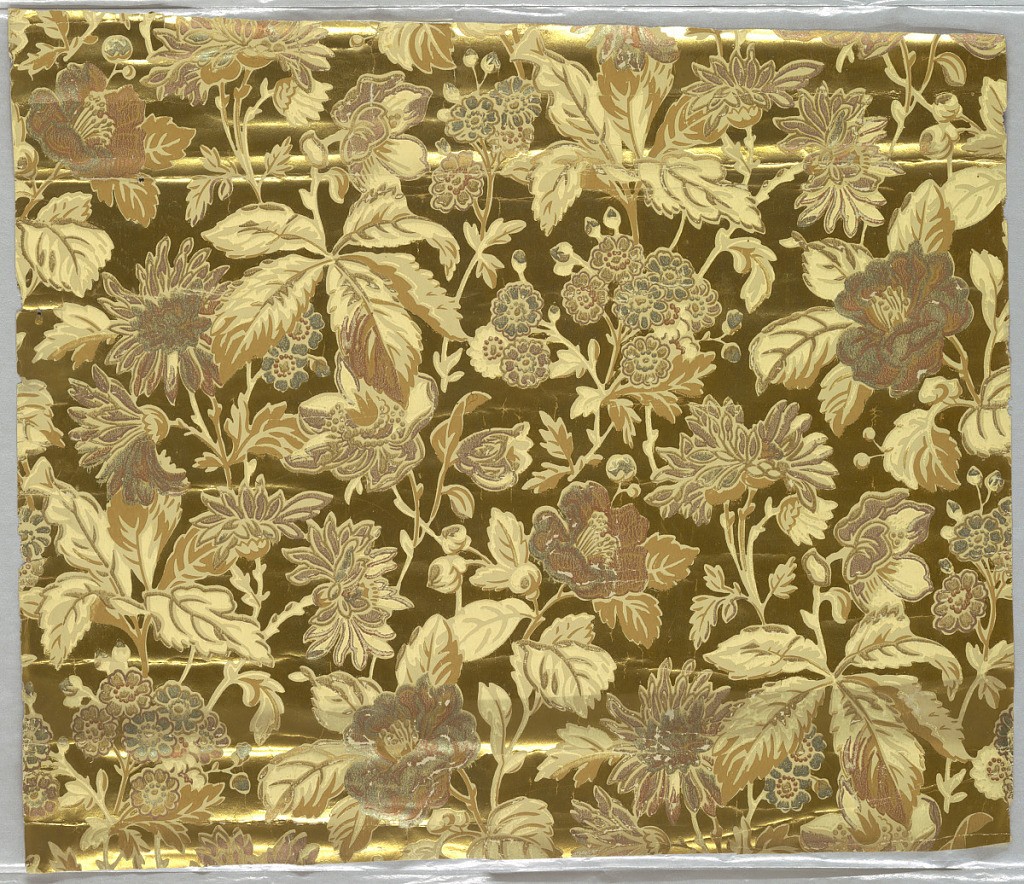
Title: Sidewall
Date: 1880–90
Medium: Machine-printed
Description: Aesthetic-style design.  All-over foliate and floral motif. Printed in metallic colors on bright gold ground.